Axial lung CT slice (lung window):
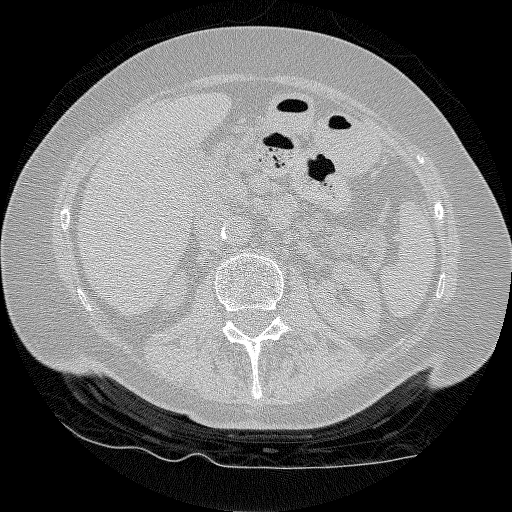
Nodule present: no